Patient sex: M
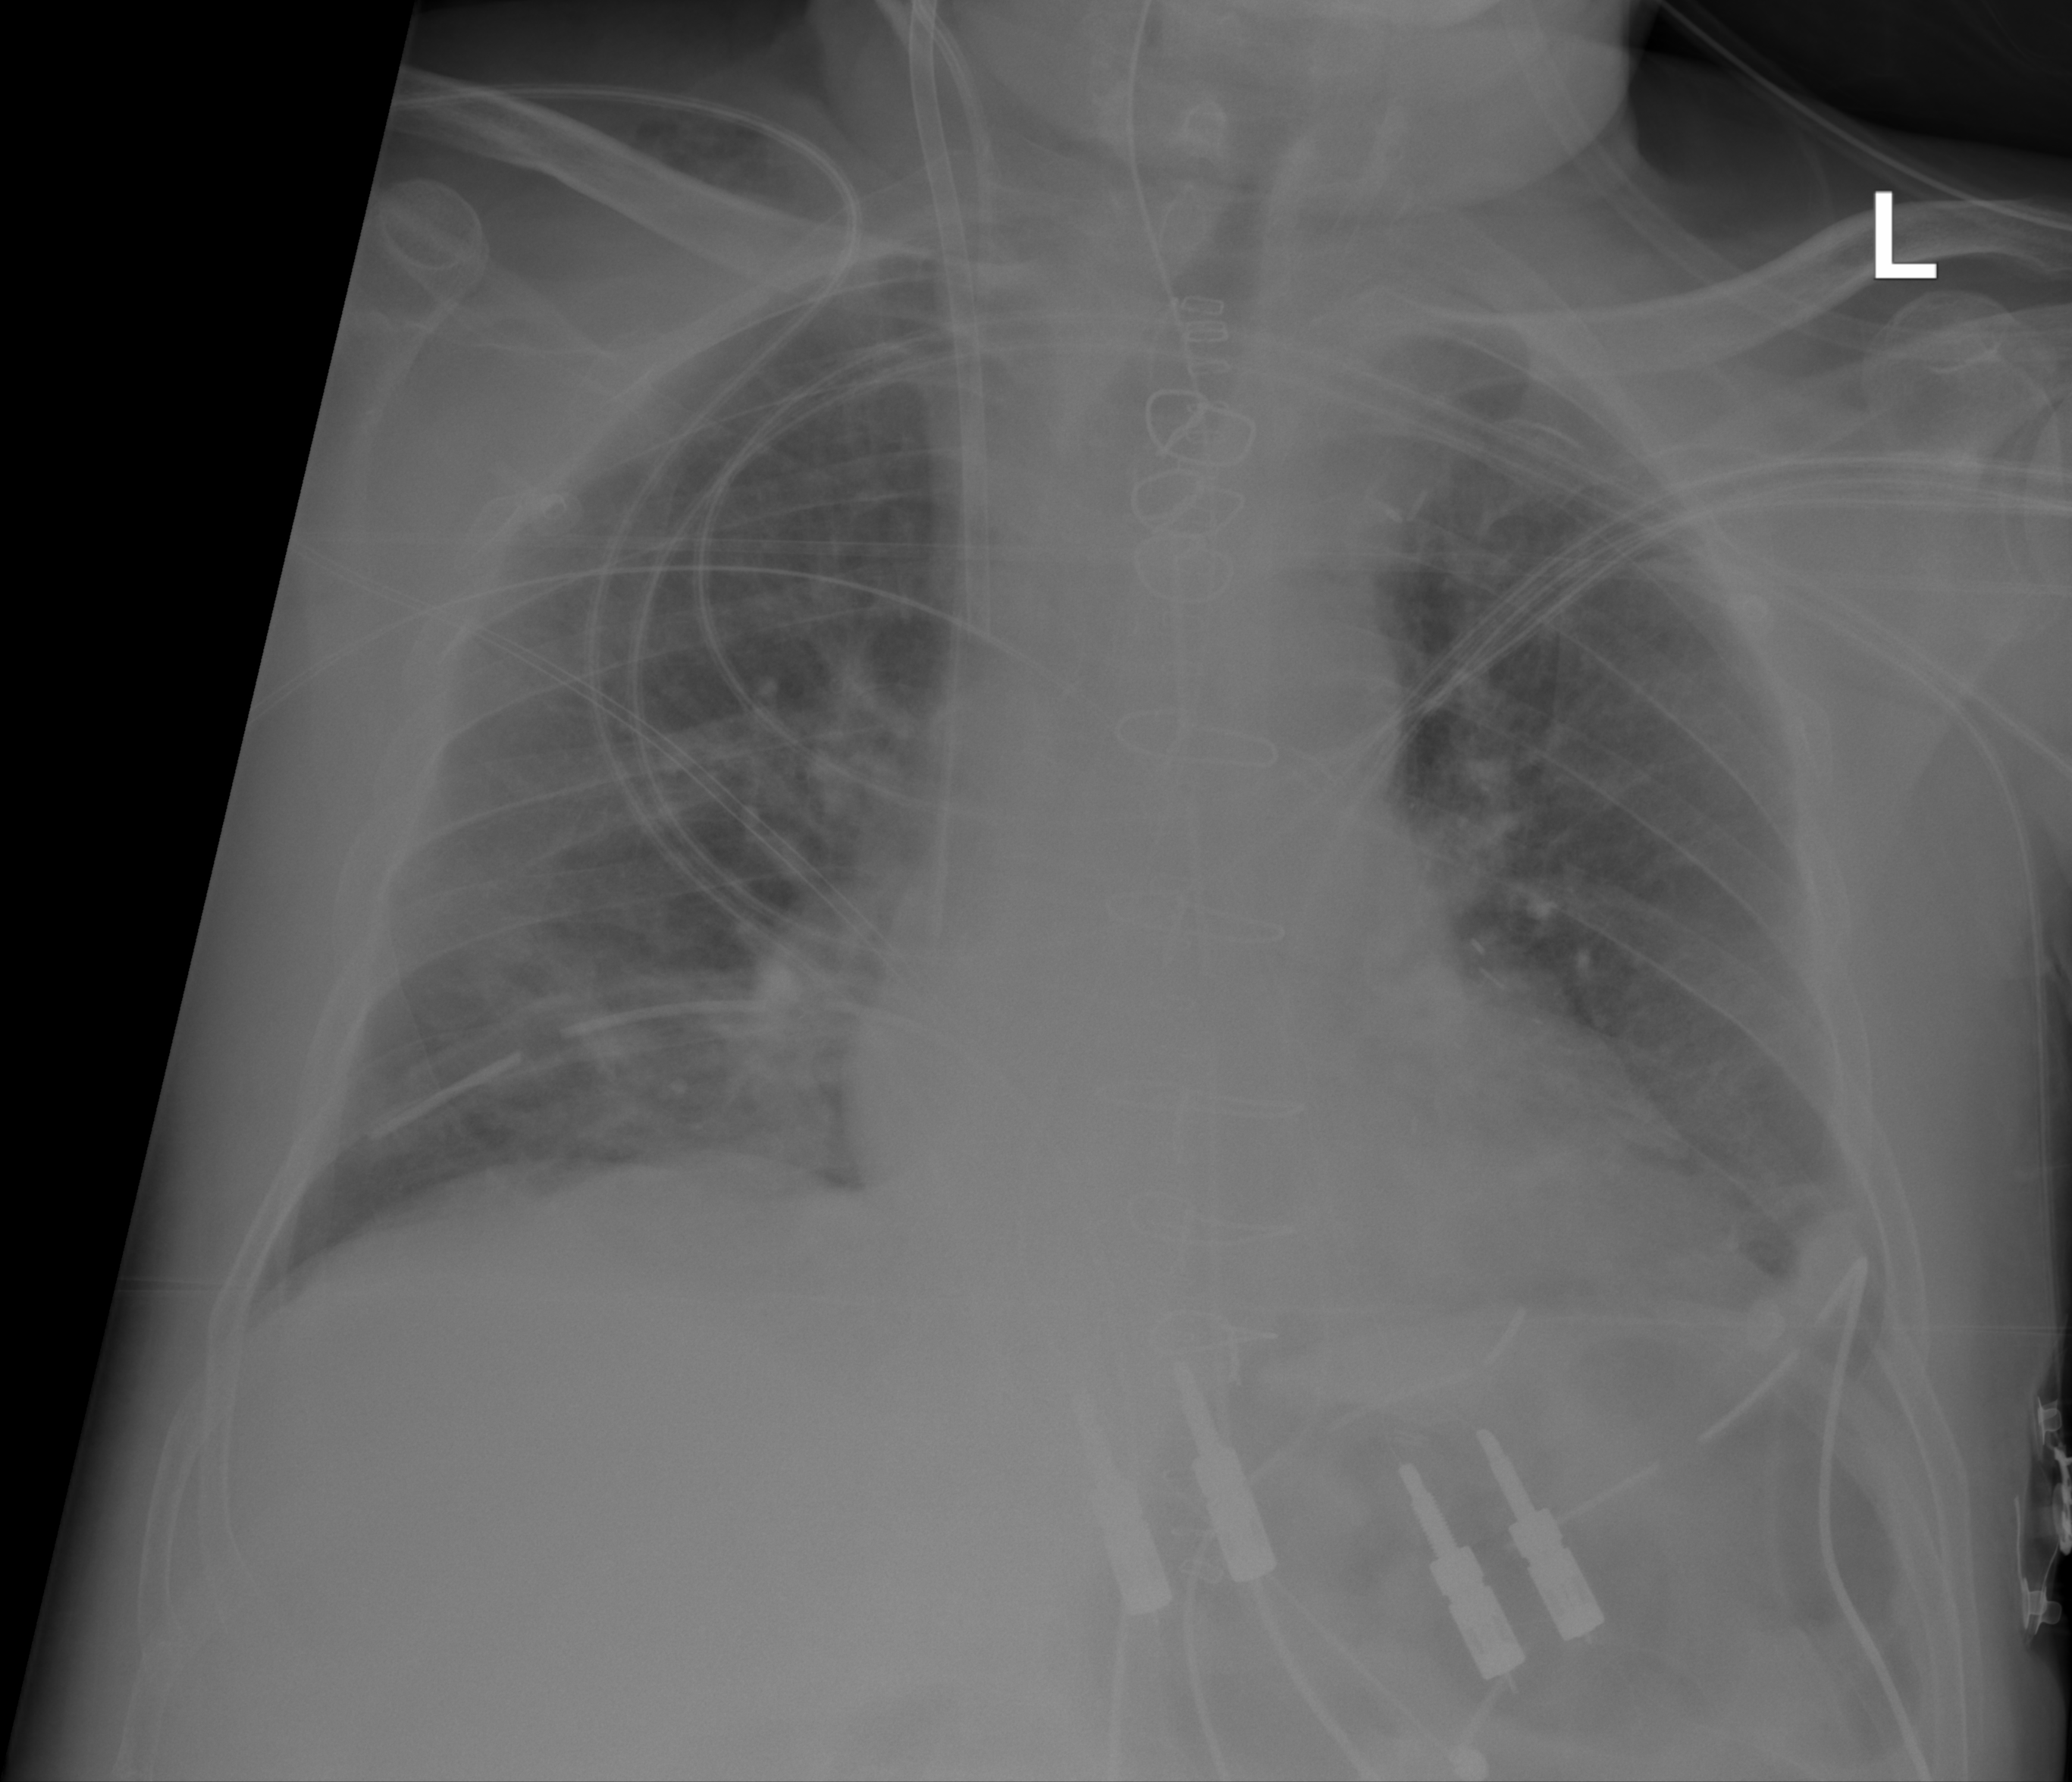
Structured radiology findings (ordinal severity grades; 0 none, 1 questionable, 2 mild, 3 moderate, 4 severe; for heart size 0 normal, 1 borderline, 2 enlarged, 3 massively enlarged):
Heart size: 2
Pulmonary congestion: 0
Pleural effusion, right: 0
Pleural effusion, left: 0
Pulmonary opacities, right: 2
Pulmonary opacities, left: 0
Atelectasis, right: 0
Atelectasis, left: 0